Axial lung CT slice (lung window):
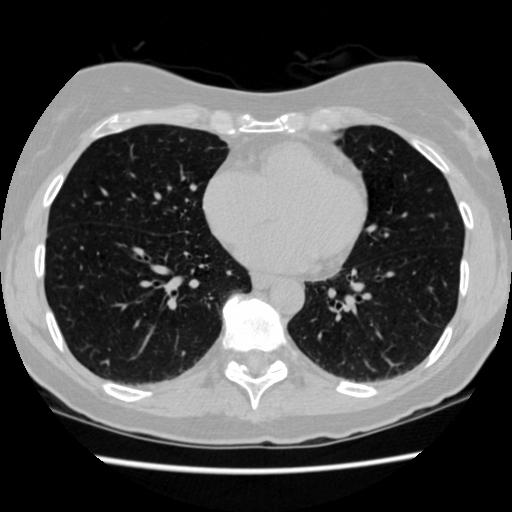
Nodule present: no